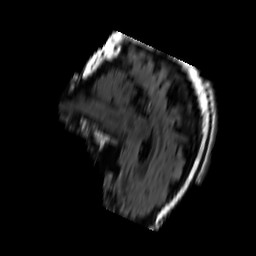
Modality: FLAIR
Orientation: sagittal
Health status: ill
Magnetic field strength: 3 T